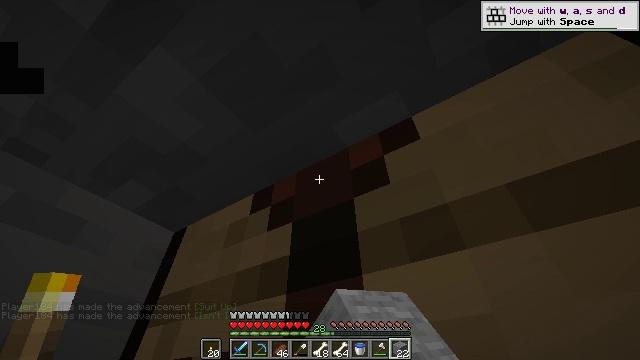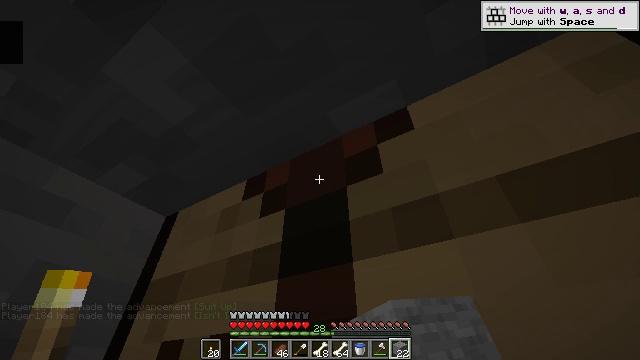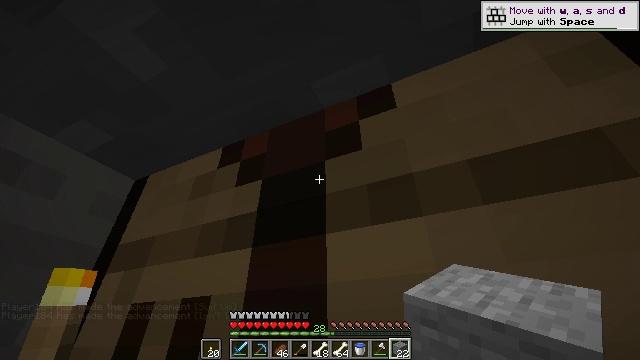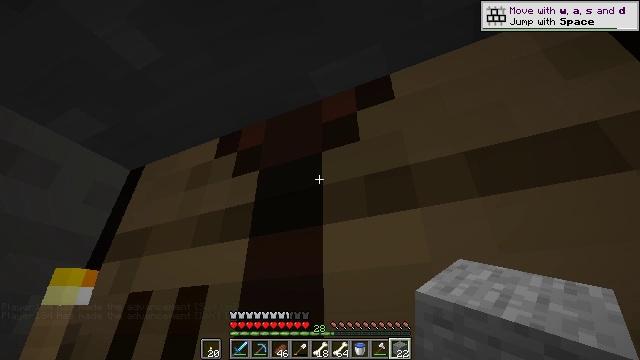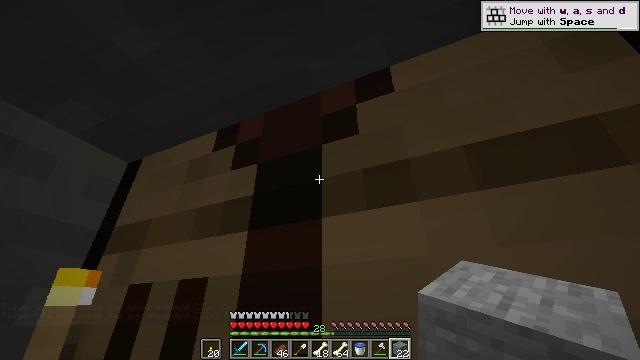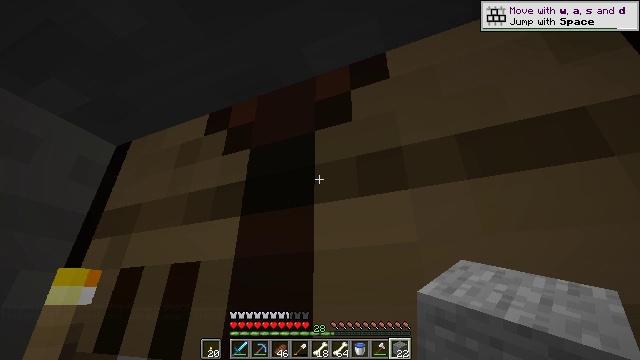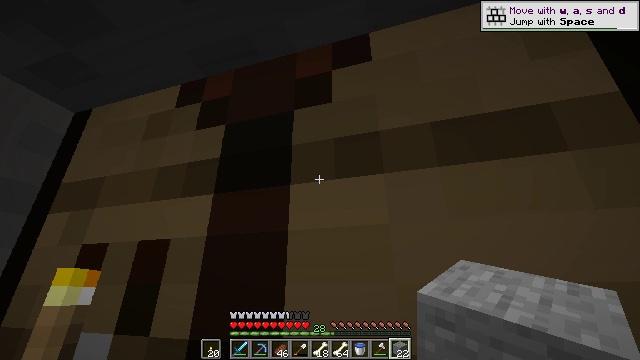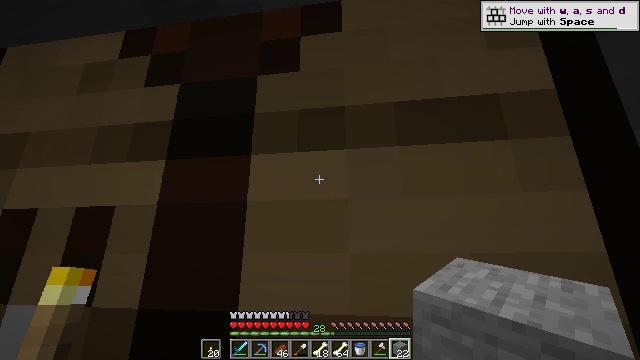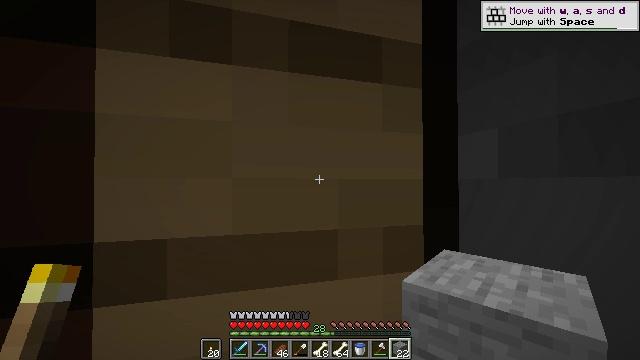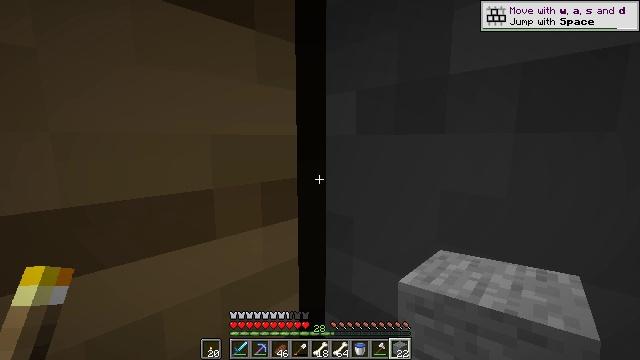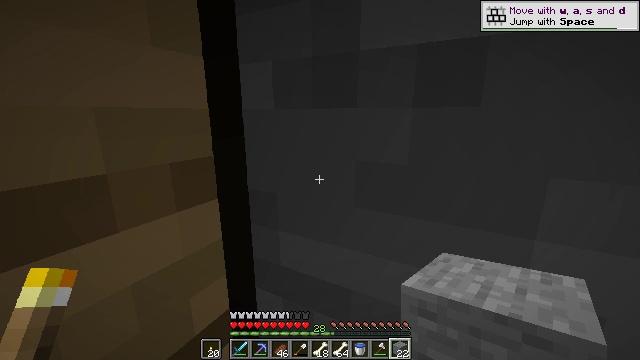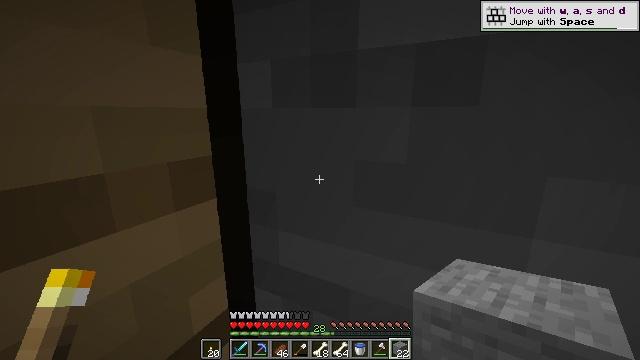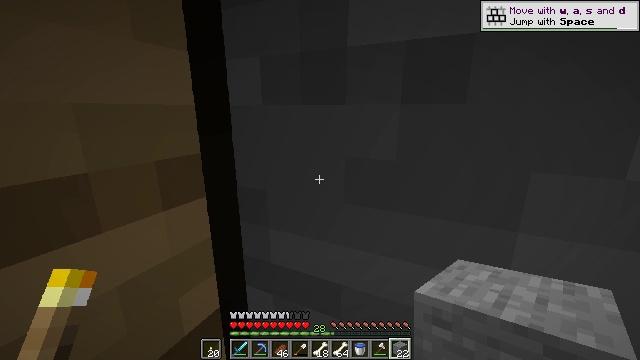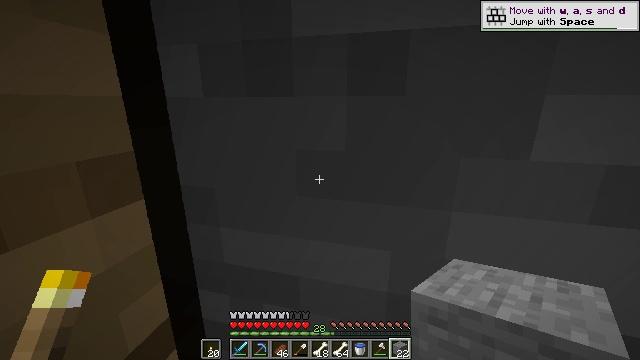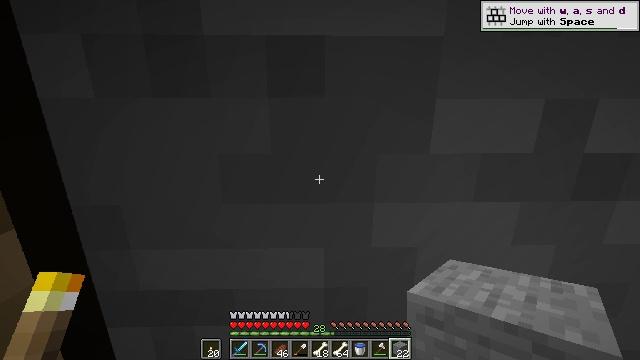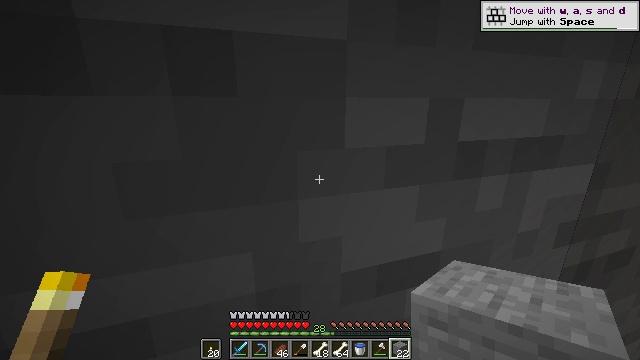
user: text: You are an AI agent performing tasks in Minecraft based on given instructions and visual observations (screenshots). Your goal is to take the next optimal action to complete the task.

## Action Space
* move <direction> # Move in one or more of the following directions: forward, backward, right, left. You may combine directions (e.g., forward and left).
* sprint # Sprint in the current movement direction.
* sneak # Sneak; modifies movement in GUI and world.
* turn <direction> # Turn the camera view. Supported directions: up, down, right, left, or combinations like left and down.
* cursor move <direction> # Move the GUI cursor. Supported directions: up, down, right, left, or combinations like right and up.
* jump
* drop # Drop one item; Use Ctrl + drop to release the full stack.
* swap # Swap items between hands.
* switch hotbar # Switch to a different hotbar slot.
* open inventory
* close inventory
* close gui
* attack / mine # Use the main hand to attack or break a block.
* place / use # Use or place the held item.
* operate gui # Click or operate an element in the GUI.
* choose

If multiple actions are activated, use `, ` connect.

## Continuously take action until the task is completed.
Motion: motion action
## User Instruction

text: Hunt the skeleton.
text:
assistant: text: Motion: turn right and down
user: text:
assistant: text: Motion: turn right and down
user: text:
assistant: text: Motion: turn down
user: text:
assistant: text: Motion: turn down
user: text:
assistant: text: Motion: turn right and down
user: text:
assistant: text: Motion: turn right and down
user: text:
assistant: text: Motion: turn right and down
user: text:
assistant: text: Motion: turn right and down
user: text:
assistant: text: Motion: turn right and down
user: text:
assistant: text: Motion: turn right and down
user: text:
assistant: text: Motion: no_op
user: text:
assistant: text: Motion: turn right
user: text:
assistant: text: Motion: turn right and down
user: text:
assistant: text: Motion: turn right
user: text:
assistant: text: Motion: turn right
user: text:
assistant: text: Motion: turn right, switch to hotbar 1
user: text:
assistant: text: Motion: turn right, switch to hotbar 1
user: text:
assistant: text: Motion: turn right and up, switch to hotbar 1
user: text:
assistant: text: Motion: turn right and up
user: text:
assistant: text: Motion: turn right and up
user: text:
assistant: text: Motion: move back, turn right and up
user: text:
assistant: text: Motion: move back, turn right
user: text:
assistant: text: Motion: move back
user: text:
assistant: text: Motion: move back
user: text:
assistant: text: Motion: no_op
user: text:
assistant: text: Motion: no_op
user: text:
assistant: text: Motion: turn right
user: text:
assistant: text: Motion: turn right
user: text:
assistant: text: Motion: turn right
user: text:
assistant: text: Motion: no_op